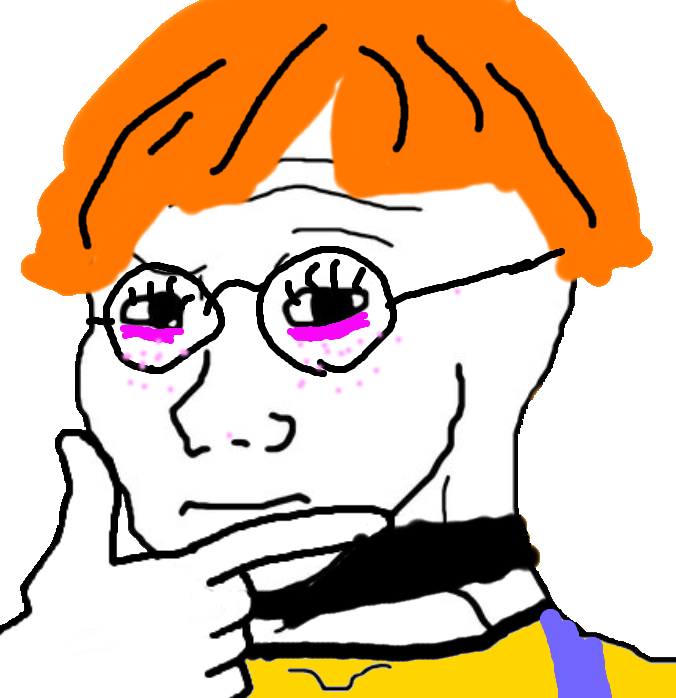
Label: 5_Arthoe